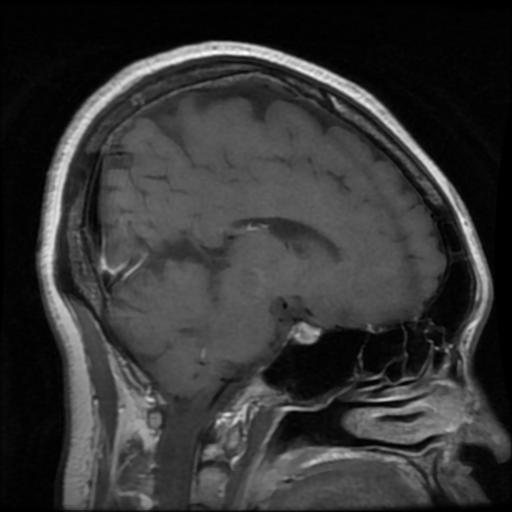
Label: pituitary